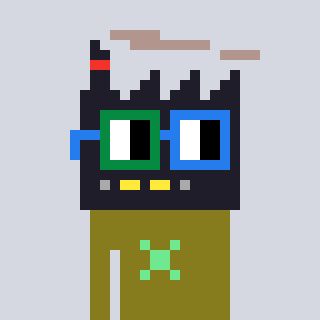
a pixel art character with square green and blue glasses, a factory-shaped head and a gunk-colored body on a cool background